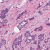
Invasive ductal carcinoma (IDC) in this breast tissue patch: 1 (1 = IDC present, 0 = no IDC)